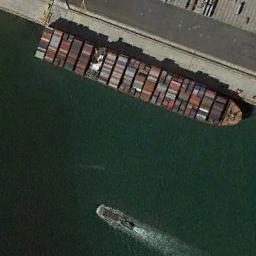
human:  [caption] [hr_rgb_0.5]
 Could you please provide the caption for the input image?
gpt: There are many containers on the ship .

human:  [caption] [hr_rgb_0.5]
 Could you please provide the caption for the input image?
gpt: An orange ship full of containers docked at the dock, With a moving ship next to it .

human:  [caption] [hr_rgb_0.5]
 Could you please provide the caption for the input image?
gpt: The cargo ship full of containers is docked at the cargo terminal and a boat is sailing next to it .

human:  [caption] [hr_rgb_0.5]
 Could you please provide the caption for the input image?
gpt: There is a big ship and a small ship in the green water .

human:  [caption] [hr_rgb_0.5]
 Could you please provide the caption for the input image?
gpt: The ship with many containers is at the harbor .